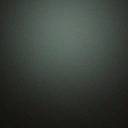
Screen state: off